Question: i am working on an application which is managing daily expenses. i need to add a feature which is , a user can calculate the sum of more expenses under one category. [simply when a user wants to add an expense, (lets say food) he needs to calculate the all expenses for food and add the total amount for food category.
to do this, i use an button. when user tap that button,a small calculator pops out.(using Dialog).
my problem is, i want to use a common 'Onclicklistner' to the buttons inside the dialog.how can i do it.?
here is the code i am using
'''
protected void popUpCalculator(){
final Dialog dialog_cal = new Dialog(NewExpence.this);
dialog_cal.setTitle("Calculator");
dialog_cal.setContentView(R.layout.calculater);
initialiseButtons(dialog_cal);
dialog_cal.show();
}
public void initialiseButtons(Dialog d){
num0 = (Button) d.findViewById(R.id.btn0);
num1 = (Button) d.findViewById(R.id.btn1);
num2 = (Button) d.findViewById(R.id.btn2);
num3 = (Button) d.findViewById(R.id.btn3);
num4 = (Button) d.findViewById(R.id.btn4);
num5 = (Button) d.findViewById(R.id.btn5);
num6 = (Button) d.findViewById(R.id.btn6);
num7 = (Button) d.findViewById(R.id.btn7);
num8 = (Button) d.findViewById(R.id.btn8);
num9 = (Button) d.findViewById(R.id.btn9);
numC = (Button) d.findViewById(R.id.btnC);
dot = (Button) d.findViewById(R.id.btnDot);
opDiv = (Button) d.findViewById(R.id.btnDiv);
opMul = (Button) d.findViewById(R.id.btnMulti);
opMinus = (Button) d.findViewById(R.id.btnMinus);
opPlus = (Button) d.findViewById(R.id.BtnAdd);
CalculatorValue = (TextView) d.findViewById(R.id.Value);
}
@Override
public void onClick(View v) {
if(v.getId()==R.id.calButton){
popUpCalculator();
}
}
'''
And my logic for the calculator is something like this.it should be the code segments which is placed inside the 'onclickListner'
'''
String buttonPressed = ((Button) v).getText().toString();
if(DIGITS.contains(buttonPressed)){
if(userIsInTheMiddleOfTypingANumber){
if (buttonPressed.equals(".") && CalculatorValue.getText().toString().contains(".")) {
// ERROR PREVENTION
// Eliminate entering multiple decimals
} else {
CalculatorValue.append(buttonPressed);
}
}else{
if (buttonPressed.equals(".")) {
// ERROR PREVENTION
// This will avoid error if only the decimal is hit before an operator, by placing a leading zero
// before the decimal
CalculatorValue.setText(0 + buttonPressed);
} else {
CalculatorValue.setText(buttonPressed);
}
userIsInTheMiddleOfTypingANumber=true;
}
}
}
'''
EDIT
the Accepted answer is the best approach
but i have made it like this..
'''
Button [] buttonIds = {num0,num1,num2,num3,num4,num5,num6,num7,num8,num9,numC,dot,opDiv,opMinus,opMul,opPlus};
for(int x=0;x<buttonIds.length;x++){
((Button)buttonIds[x]).setOnClickListener(this);
}
'''
both ways are correct..
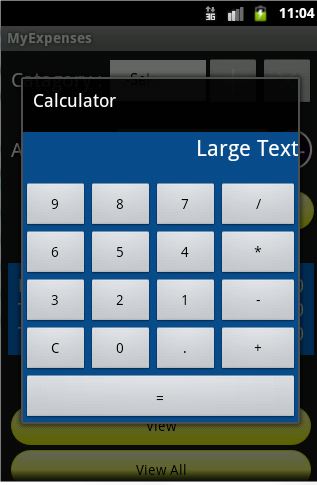
Answer: Have you registered 'onClickListener' to your buttons?
You can also do this way
'''
protected void popUpCalculator(){
final Dialog dialog_cal = new Dialog(NewExpence.this);
dialog_cal.setTitle("Calculator");
dialog_cal.setContentView(R.layout.calculater);
int buttonIds[] = { R.id.btn0 , R.id.btn1, R.id.btn2, R.id.btn3,
R.id.btn4 , R.id.btn5, R.id.btn6, R.id.btn6,
R.id.btn7 , R.id.btn8, R.id.btn9, R.id.btnC,
R.id.btnDot , R.id.btnDiv, R.id.btnMulti,
R.id.btnMinus , R.id.BtnAdd , R.id.Value }
for(int i=0; i<buttonIds.length; i++){
dialog_cal.findViewById(buttonIds[i]).setOnClickListener(this);
// use this if you are implementing View.OnClickListener
}
dialog_cal.show();
}
@Override
public void onClick(View v) {
if(v.getId() == R.id.calButton){
popUpCalculator();
}
// for other buttons chech their ids and write the respective code
}
'''